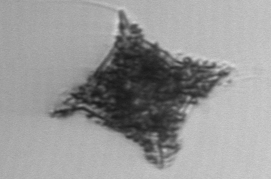
Label: Dictyocha